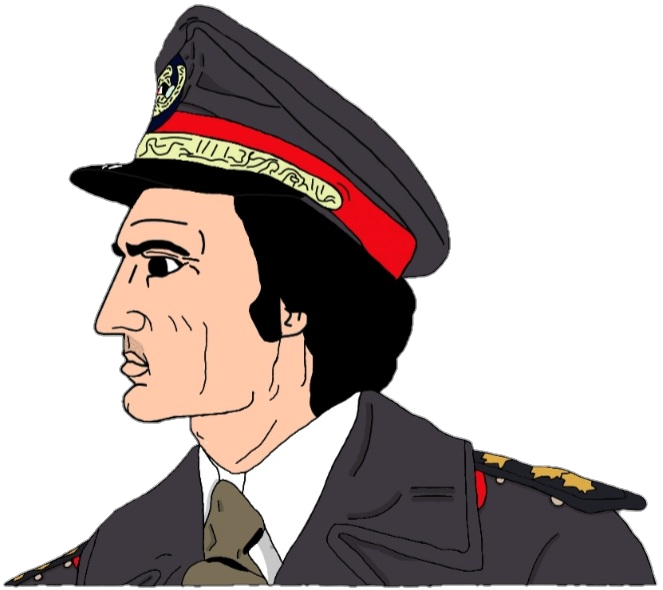
Label: 4_Yes_Chad